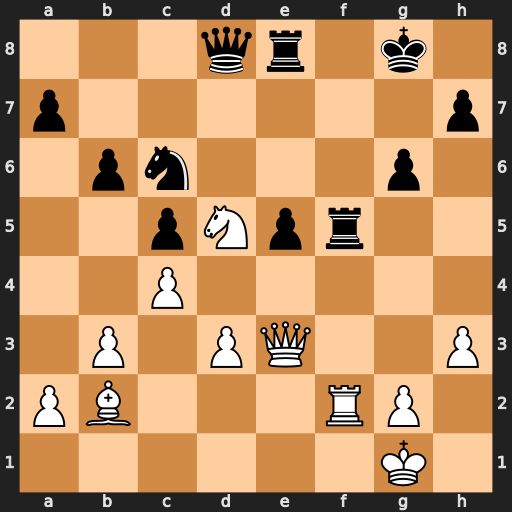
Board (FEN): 3qr1k1/p6p/1pn3p1/2pNpr2/2P5/1P1PQ2P/PB3RP1/6K1
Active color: w
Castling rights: -
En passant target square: -
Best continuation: Rxf5 gxf5 Qh6